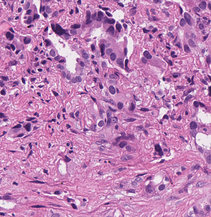
Tumor epithelial tissue: yes
Tumor-associated stroma tissue: yes
Normal tissue: no